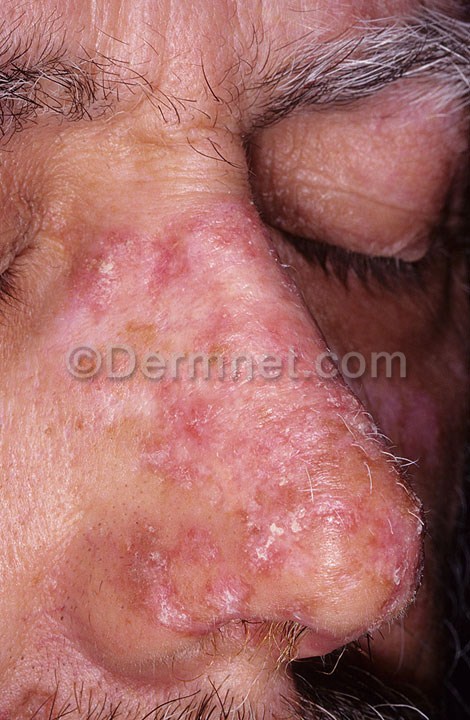
Disease: Lupus and other Connective Tissue diseases